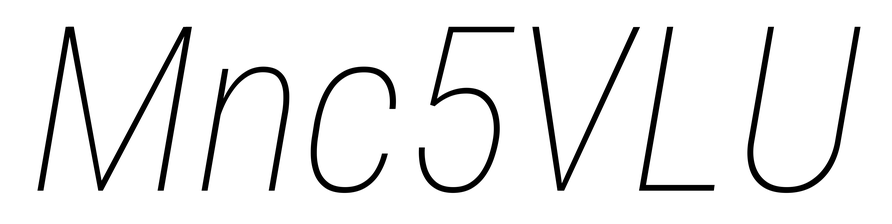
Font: Roboto-Italic_Condensed_Thin_Italic